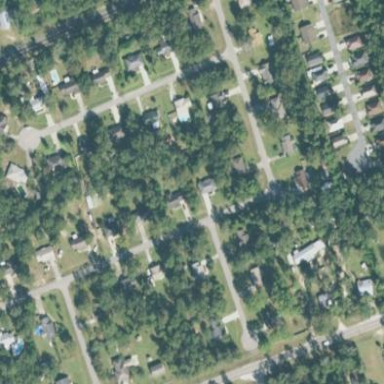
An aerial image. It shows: Residential area composed of single-family homes.